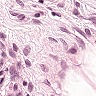
Metastatic tissue present: no